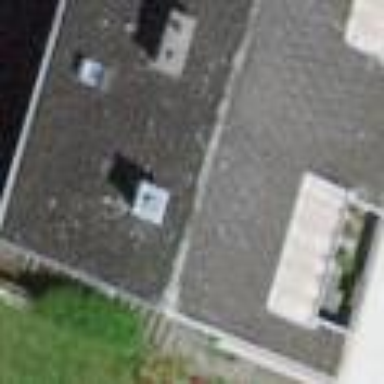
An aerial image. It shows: Residential building.